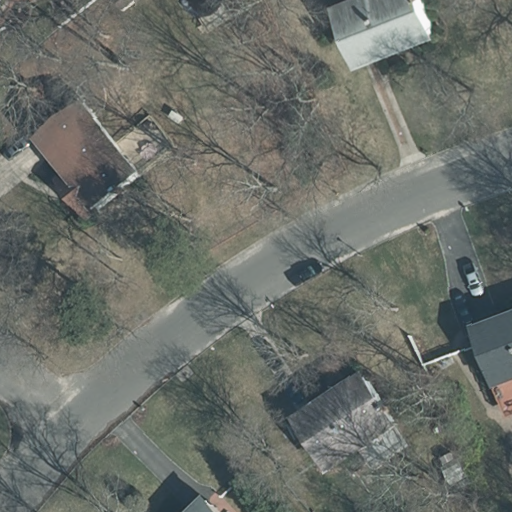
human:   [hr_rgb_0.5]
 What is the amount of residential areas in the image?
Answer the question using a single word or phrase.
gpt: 1

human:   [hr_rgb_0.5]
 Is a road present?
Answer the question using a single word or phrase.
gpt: yes

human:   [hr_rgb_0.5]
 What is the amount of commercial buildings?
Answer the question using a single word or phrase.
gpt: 0

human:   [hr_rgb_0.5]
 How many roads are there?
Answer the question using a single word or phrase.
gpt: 2

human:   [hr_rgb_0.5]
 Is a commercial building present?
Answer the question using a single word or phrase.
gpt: no

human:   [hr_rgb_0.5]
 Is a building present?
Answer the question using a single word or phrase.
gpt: yes

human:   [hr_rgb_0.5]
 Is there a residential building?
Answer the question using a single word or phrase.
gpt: yes

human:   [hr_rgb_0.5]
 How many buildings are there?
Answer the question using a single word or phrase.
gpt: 6

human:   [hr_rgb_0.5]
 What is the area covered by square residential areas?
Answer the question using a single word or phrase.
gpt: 0m2

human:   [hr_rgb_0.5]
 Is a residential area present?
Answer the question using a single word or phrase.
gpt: yes

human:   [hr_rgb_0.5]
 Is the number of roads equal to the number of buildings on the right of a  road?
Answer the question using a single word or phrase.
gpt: no

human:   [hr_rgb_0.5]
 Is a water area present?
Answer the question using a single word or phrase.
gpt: no

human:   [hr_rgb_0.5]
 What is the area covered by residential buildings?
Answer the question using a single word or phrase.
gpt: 820m2

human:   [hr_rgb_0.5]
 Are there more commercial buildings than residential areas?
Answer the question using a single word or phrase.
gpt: no

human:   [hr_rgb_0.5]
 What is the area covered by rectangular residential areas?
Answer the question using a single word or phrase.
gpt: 10632m2

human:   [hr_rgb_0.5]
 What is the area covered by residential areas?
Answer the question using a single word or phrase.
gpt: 10632m2

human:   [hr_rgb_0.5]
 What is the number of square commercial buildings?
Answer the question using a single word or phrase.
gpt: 0

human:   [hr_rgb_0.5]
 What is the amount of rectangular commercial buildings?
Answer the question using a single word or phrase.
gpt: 0

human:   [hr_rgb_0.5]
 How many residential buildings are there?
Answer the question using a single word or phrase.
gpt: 6

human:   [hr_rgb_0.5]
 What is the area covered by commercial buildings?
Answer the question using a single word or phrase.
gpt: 0m2

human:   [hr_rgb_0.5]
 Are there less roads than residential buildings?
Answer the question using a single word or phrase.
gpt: yes

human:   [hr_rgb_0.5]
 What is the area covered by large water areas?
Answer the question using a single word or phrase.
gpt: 0m2

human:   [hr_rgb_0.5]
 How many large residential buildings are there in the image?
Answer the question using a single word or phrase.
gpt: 0

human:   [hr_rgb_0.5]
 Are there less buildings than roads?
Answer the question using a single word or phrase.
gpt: no

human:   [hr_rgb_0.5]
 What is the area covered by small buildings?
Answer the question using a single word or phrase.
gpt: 106m2

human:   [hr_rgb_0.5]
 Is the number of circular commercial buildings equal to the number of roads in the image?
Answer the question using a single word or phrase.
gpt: no

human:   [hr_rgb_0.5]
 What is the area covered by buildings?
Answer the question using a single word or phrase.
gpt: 820m2

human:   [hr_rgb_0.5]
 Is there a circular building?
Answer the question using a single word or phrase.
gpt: no

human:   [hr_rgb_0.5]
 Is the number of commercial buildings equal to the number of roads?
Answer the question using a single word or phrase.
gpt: no

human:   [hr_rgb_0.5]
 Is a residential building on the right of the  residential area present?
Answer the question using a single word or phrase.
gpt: no

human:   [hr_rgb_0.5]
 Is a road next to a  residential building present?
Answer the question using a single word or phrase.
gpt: yes

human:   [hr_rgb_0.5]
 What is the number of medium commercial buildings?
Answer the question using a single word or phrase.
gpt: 0

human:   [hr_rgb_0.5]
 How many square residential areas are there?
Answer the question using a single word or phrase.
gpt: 0

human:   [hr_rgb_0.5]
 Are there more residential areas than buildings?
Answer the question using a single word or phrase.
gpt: no

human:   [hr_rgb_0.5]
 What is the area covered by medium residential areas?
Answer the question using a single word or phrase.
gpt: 0m2

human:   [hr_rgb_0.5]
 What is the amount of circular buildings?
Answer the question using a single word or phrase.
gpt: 0

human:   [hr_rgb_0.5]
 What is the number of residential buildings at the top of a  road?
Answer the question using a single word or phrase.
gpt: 3

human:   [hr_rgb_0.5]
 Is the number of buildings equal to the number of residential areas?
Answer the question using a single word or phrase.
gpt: no

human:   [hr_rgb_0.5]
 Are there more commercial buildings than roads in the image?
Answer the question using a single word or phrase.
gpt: no

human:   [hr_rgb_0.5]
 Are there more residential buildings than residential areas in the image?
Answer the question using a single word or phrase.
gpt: yes

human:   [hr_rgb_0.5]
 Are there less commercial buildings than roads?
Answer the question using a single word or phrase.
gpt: yes

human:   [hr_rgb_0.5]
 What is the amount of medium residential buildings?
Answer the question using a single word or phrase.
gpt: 3

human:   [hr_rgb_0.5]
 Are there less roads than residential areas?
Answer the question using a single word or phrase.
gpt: no

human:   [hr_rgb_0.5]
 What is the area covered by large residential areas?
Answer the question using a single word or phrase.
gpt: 10632m2

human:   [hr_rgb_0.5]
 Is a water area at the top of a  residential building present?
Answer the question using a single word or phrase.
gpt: no

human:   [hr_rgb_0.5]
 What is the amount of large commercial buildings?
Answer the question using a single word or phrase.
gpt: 0

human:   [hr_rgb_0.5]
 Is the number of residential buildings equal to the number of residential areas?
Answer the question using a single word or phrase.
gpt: no

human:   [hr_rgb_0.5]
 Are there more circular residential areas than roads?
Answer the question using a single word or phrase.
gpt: no

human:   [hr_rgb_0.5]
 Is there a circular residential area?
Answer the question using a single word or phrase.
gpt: no

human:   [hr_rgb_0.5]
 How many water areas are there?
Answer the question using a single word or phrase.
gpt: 0

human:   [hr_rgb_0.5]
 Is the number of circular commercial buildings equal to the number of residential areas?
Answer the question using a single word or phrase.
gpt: no

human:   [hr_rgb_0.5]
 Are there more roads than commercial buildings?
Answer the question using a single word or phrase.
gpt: yes

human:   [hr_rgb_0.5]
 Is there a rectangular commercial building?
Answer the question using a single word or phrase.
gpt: no

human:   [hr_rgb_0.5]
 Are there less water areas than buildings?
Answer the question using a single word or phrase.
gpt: yes

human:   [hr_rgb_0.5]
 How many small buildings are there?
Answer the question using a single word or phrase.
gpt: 3

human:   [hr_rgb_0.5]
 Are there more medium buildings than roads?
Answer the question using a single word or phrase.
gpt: yes

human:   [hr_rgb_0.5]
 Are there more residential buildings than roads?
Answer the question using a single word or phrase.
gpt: yes

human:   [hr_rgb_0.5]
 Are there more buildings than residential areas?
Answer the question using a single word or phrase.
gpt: yes

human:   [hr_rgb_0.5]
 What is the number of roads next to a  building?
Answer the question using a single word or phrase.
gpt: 2

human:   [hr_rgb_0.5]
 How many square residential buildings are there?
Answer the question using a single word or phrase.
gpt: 0

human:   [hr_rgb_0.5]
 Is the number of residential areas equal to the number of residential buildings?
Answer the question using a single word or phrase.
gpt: no

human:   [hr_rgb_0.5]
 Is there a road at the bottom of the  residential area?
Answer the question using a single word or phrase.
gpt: no

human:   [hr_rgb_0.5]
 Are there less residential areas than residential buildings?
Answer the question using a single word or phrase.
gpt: yes

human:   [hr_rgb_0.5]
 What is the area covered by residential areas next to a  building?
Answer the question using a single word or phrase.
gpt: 10632m2